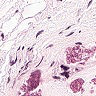
Metastatic tissue present: no